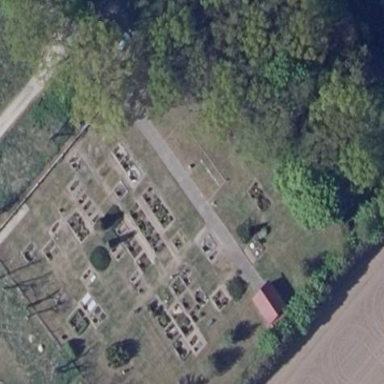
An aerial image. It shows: Cemetery.